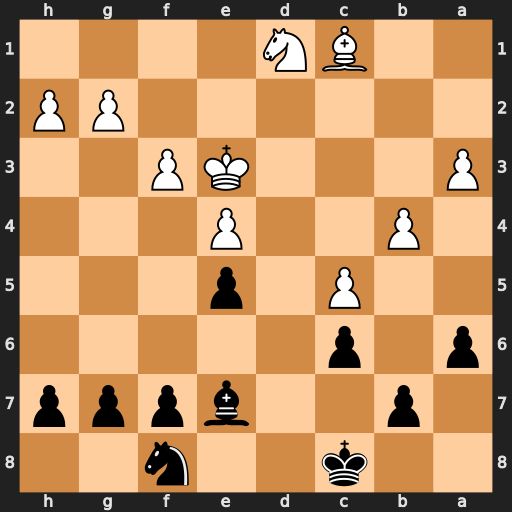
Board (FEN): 2k2n2/1p2bppp/p1p5/2P1p3/1P2P3/P3KP2/6PP/2BN4
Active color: b
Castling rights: -
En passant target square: -
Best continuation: Bg5+ Kd3 Bxc1